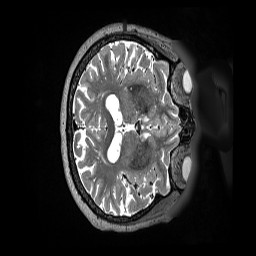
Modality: T2w
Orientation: axial
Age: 84
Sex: female